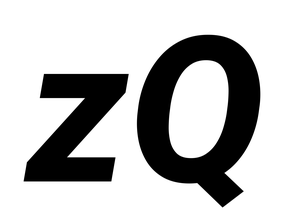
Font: Roboto-Italic_ExtraBold_Italic